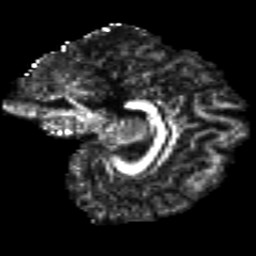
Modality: FA
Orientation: sagittal
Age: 34
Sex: female
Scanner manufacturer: siemens
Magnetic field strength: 3 T
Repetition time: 8.8 s
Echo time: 0.085 s